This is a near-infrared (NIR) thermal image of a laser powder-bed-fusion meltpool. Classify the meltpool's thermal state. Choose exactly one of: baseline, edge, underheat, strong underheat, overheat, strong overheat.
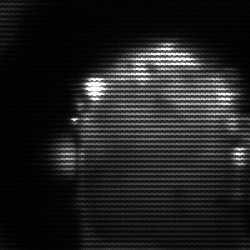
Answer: baseline